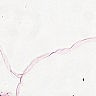
Metastatic tissue present: no